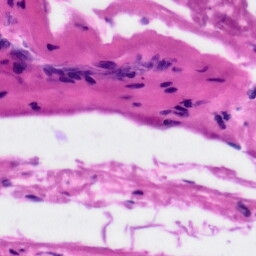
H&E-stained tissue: Tonsil